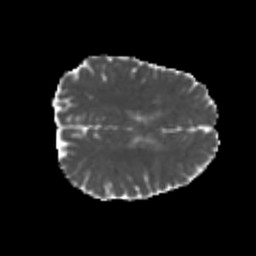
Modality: MD
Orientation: axial
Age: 25
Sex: female
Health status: healthy
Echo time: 0.074 s